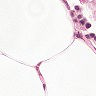
Metastatic tissue present: no